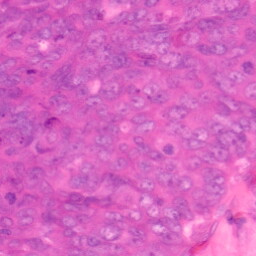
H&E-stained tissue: Colon